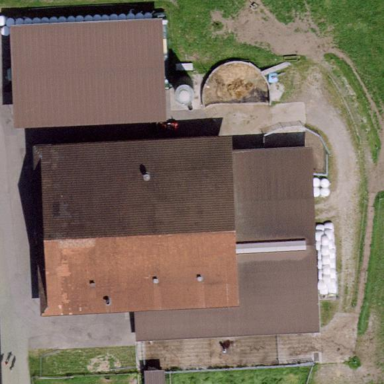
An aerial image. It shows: Farmyard area.